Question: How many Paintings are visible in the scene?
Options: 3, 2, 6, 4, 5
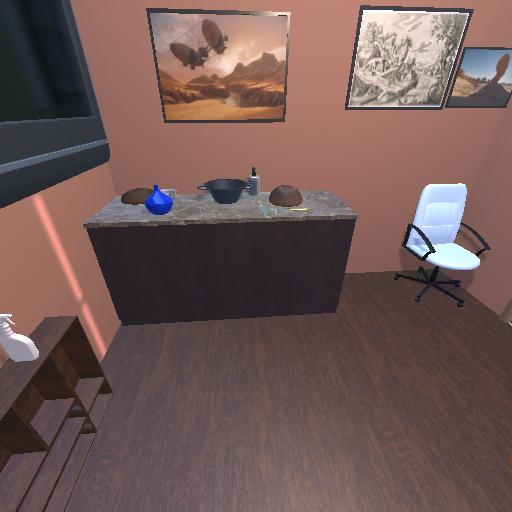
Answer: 3